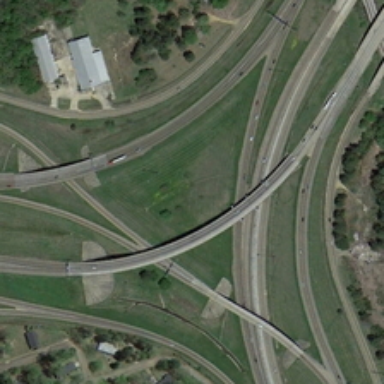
Oasis are in the middle of the land, cars drive on the road .